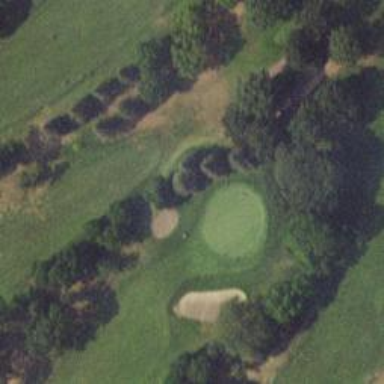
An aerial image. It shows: Golf hole.